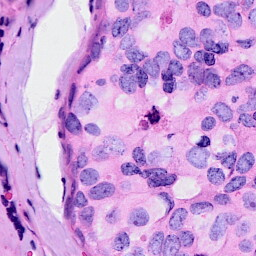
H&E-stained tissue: Breast